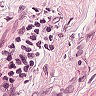
Metastatic tissue present: yes